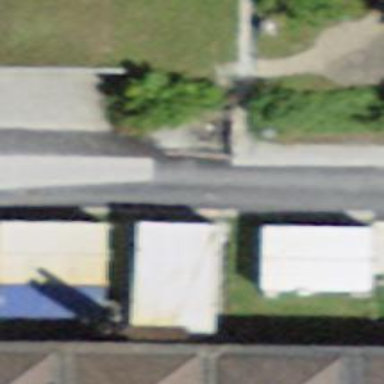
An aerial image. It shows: Set of steps on the road.